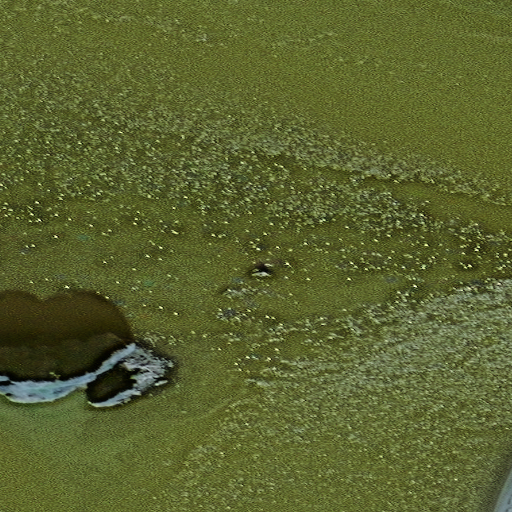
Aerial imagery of island in Alaska named Boswell Rock containing only unknown